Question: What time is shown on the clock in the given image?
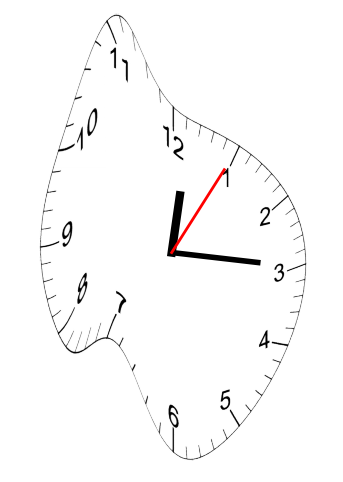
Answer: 12:15:05